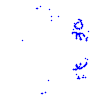
Particle: proton